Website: apple
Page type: account-selection
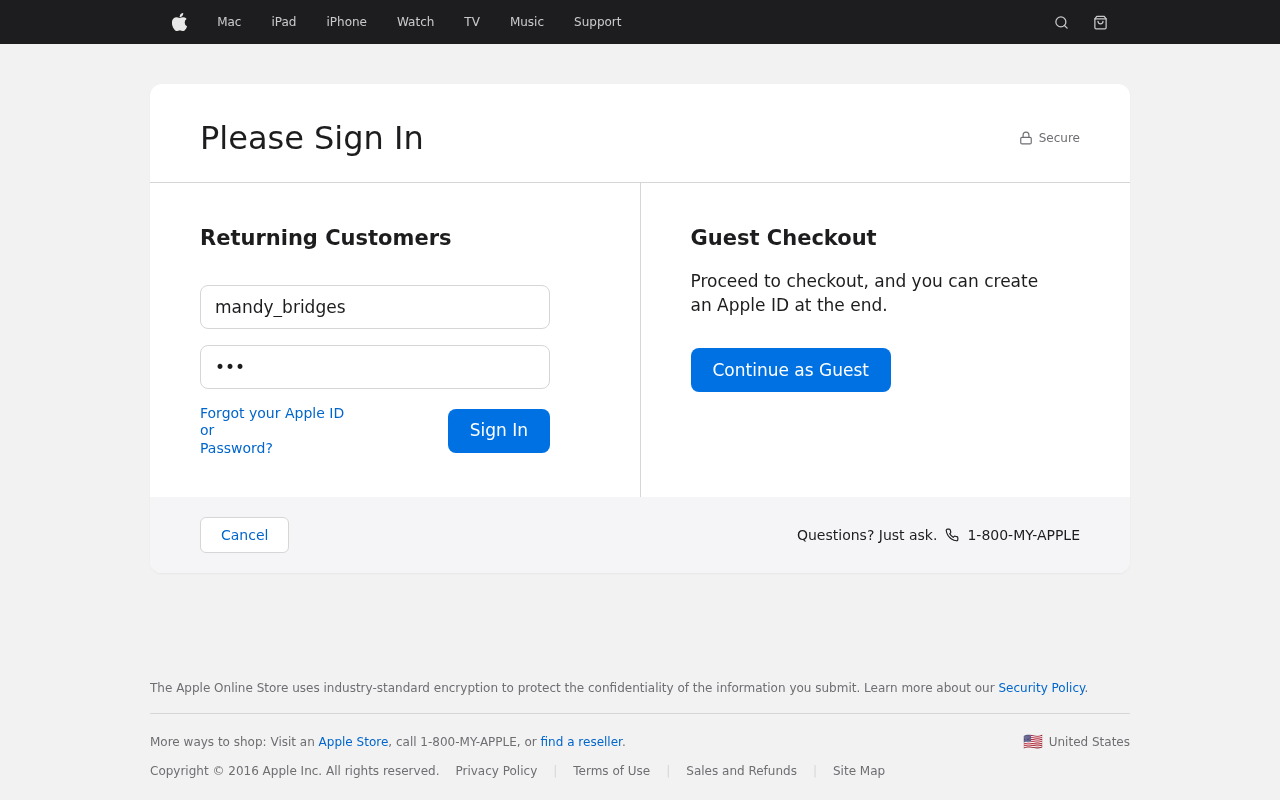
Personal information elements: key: PII_LOGIN_USERNAME
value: mandy_bridges